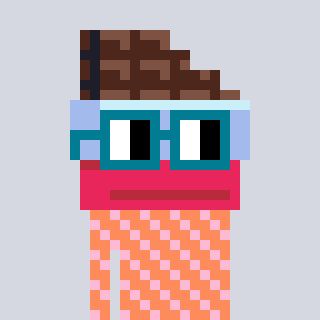
a pixel art character with square dark green glasses, a chocolate-shaped head and a peachy-colored body on a cool background